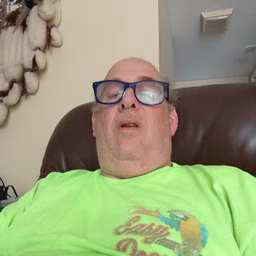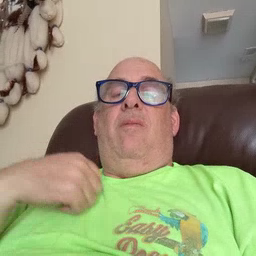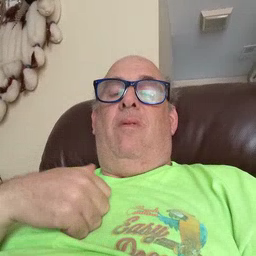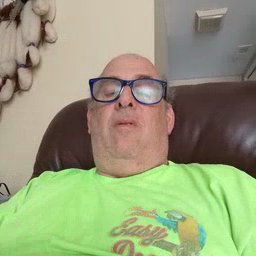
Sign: bath